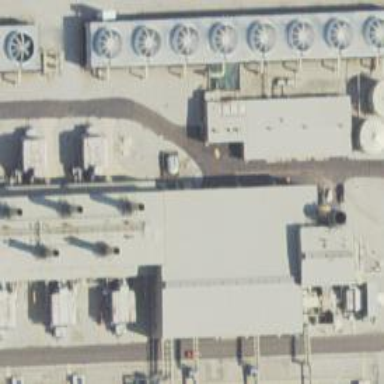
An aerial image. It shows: Gas turbine generator powered by gas.